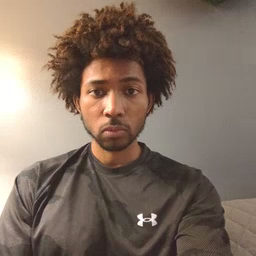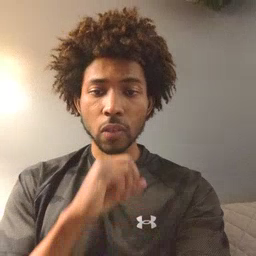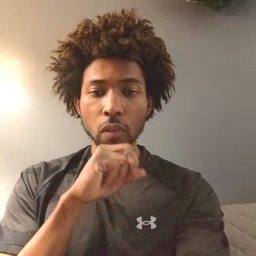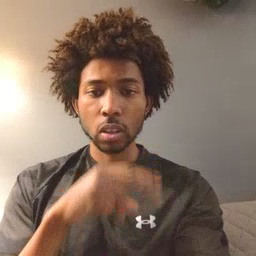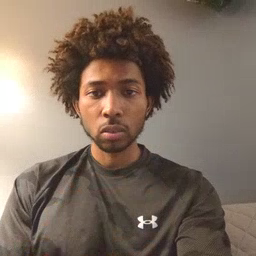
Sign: frog